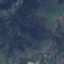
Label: HerbaceousVegetation